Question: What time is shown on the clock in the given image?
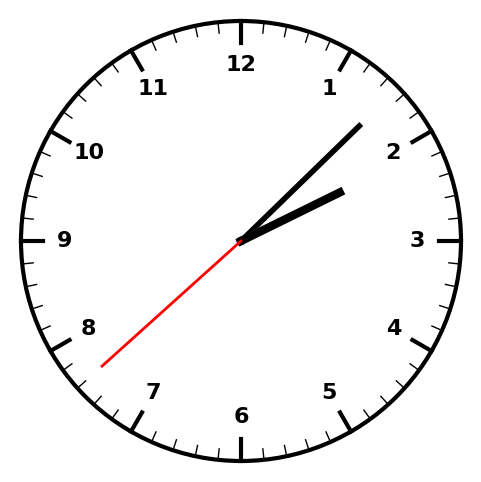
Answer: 02:07:38